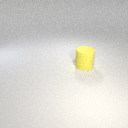
large yellow rubber cylinder